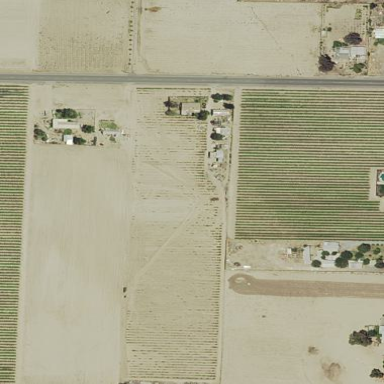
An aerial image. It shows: Vineyard.